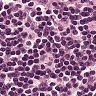
Metastatic tissue present: no